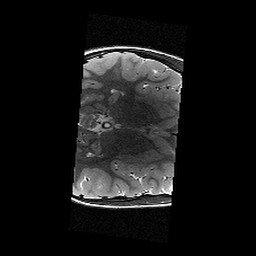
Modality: T2w
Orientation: axial
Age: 12
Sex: female
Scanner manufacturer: siemens
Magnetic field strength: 3 T
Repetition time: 9.23 s
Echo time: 0.067 s